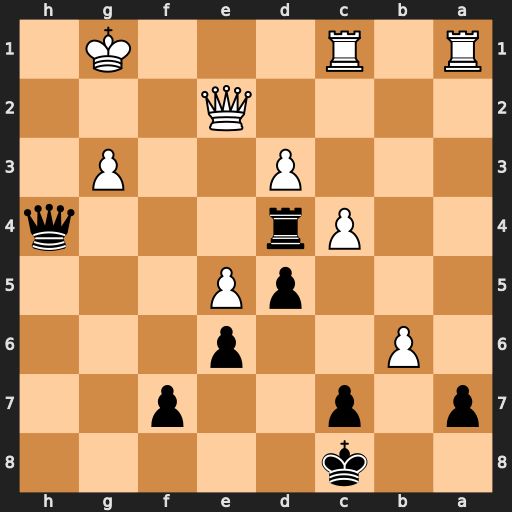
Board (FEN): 2k5/p1p2p2/1P2p3/3pP3/2Pr3q/3P2P1/4Q3/R1R3K1
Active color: b
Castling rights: -
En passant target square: -
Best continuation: Qxg3+ Qg2 Qe3+